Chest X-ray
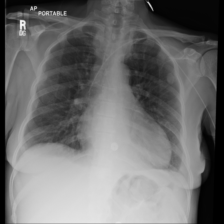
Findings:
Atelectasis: negative
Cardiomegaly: negative
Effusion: negative
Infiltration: negative
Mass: negative
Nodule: negative
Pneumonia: negative
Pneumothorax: negative
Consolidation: negative
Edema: negative
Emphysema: negative
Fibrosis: negative
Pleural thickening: negative
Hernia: negative